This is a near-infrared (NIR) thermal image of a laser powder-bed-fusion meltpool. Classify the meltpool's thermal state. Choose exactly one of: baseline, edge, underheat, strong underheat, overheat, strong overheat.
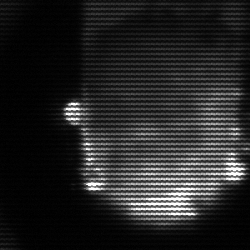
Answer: baseline